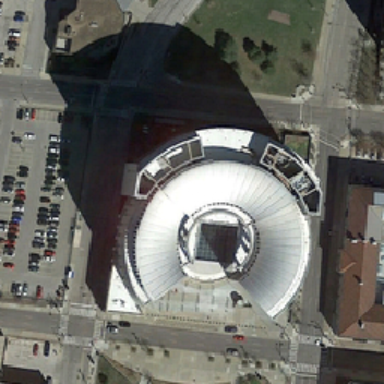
Several parking lots and buildings are surrounded by white buildings .